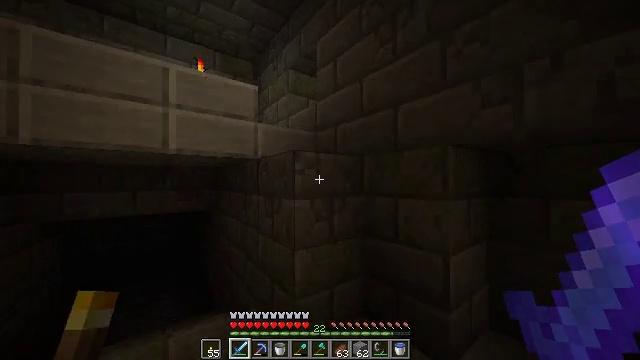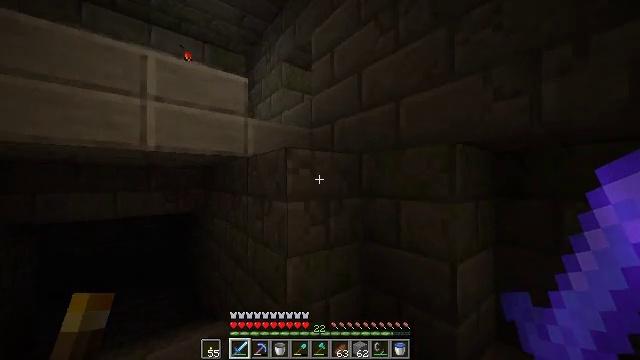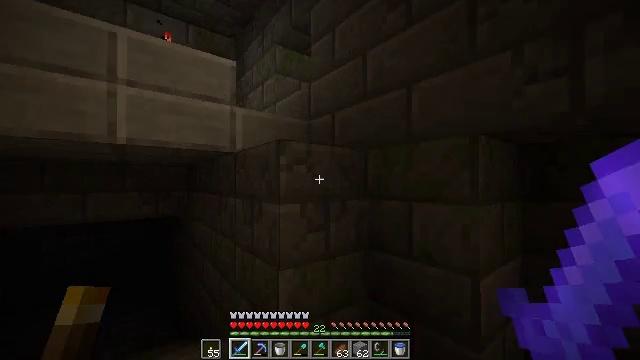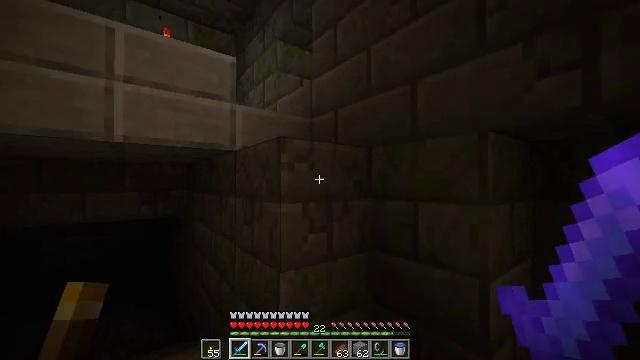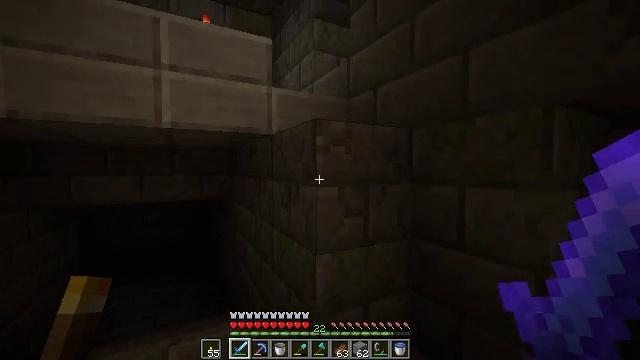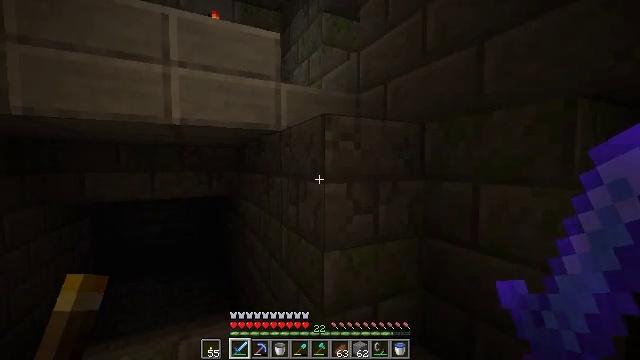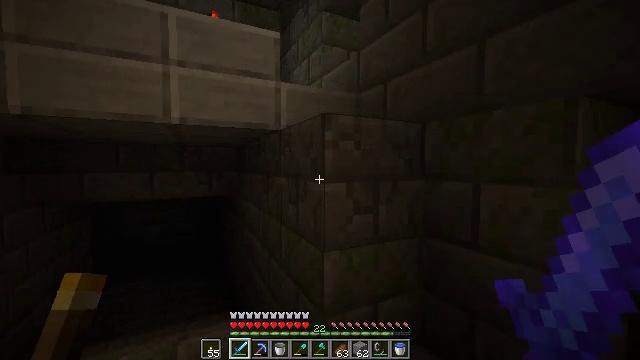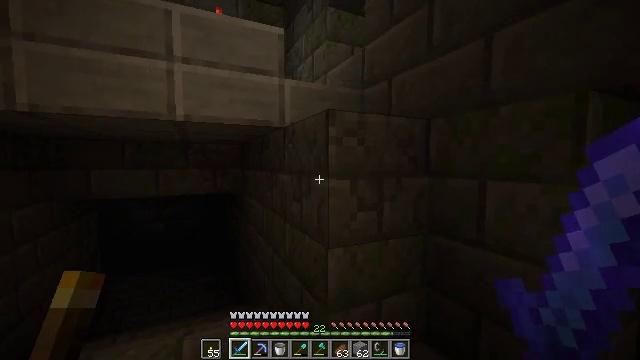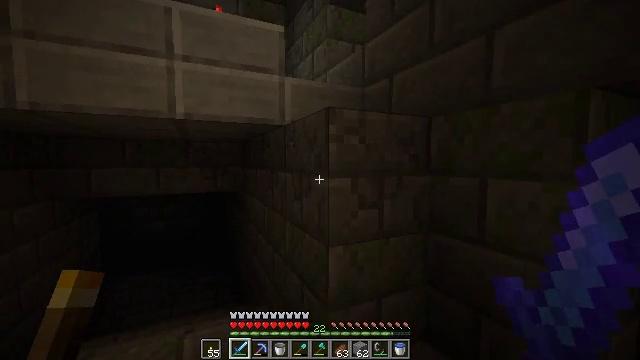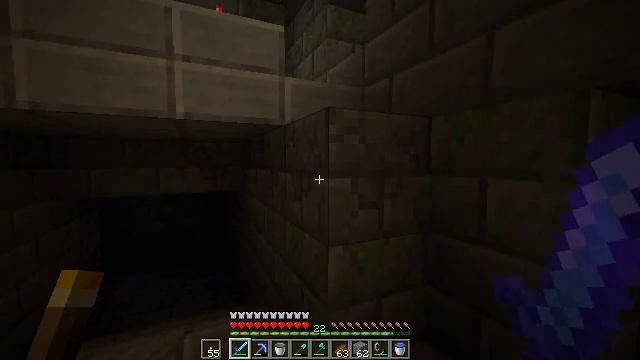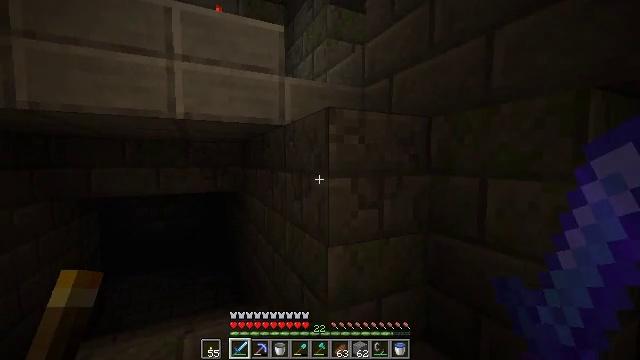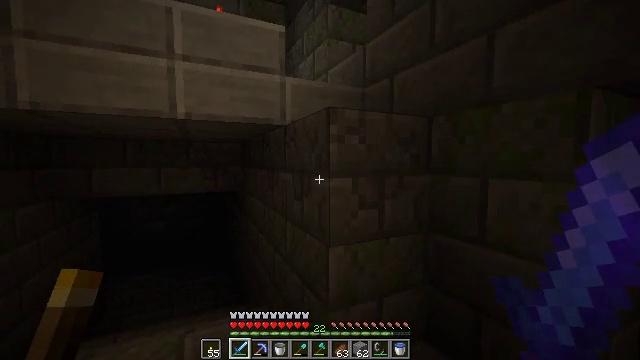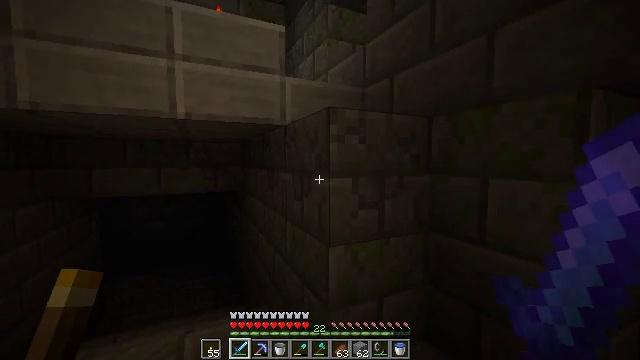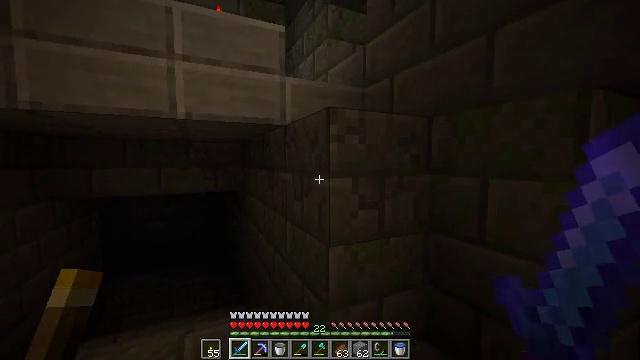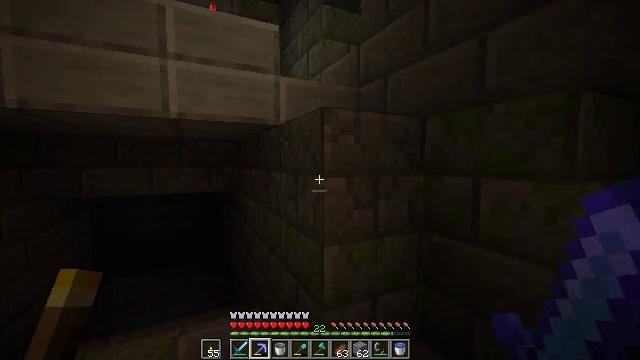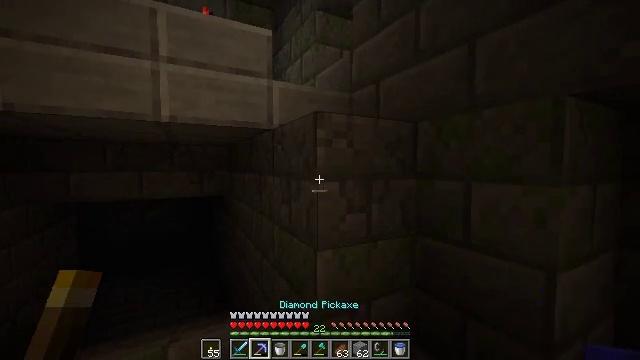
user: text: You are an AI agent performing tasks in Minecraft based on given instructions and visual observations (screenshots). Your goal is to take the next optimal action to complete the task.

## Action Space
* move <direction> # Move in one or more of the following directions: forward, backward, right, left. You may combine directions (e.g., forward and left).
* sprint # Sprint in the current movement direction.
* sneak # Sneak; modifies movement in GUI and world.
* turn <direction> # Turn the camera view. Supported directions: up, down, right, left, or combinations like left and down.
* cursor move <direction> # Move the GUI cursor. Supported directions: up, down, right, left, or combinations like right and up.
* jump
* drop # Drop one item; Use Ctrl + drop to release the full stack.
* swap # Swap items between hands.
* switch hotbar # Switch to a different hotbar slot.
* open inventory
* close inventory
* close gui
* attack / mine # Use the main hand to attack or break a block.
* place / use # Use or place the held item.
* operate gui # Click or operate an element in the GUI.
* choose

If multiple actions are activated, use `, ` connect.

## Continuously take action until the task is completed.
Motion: motion action
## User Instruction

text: Gather the cracked stone bricks from a structure.
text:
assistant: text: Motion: turn right
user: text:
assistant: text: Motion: no_op
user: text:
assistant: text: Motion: no_op
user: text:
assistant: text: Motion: turn left and down
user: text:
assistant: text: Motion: turn left
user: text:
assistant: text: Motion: no_op
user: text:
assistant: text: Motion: no_op
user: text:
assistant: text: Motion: no_op
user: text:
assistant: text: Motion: no_op
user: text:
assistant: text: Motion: no_op
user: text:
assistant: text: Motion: no_op
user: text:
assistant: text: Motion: no_op
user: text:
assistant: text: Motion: no_op
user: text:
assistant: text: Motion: turn right, switch to hotbar 2
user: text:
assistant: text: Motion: turn right, switch to hotbar 2
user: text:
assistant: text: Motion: turn right and up, switch to hotbar 2
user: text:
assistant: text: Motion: turn right and up
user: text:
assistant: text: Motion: turn right and up
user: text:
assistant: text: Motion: no_op
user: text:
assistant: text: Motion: attack / mine
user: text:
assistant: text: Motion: attack / mine
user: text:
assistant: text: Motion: turn left, attack / mine
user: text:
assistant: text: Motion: turn left and down
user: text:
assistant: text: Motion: no_op
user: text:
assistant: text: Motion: attack / mine
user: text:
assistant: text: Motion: attack / mine
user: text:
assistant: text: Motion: move forward, attack / mine
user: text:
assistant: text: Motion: move forward, turn right and up, attack / mine
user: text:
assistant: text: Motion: move forward, turn right and up, attack / mine
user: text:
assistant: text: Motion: move forward, turn right and up, attack / mine